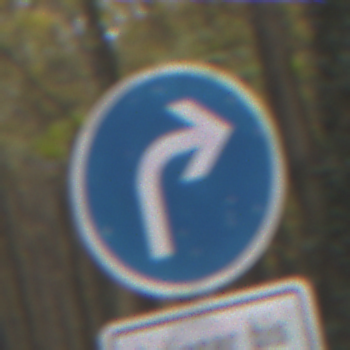
Verkehrszeichen: VorgeschriebeneFahrtrichtungRechts
Zusatzzeichen unten: SonstigeFahrzeugePersonengruppenFrei3
Umgebung: Outdoor, Nature
Tageszeit: MorningAfternoon
Wetter: Overcast
Licht: Natural
Jahreszeit: Autumn
Kontrast: LowContrast